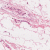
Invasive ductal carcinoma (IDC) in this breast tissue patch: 0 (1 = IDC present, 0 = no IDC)